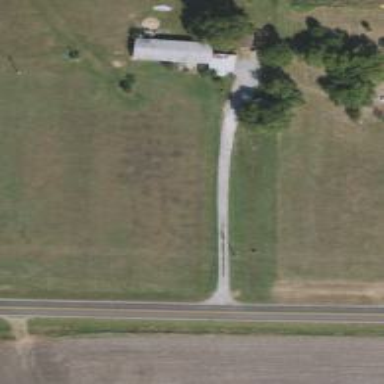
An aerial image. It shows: Driveway leading to service road.